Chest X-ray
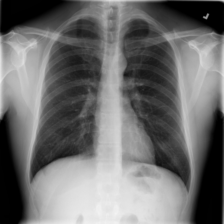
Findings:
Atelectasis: negative
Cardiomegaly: negative
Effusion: negative
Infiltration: negative
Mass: negative
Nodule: negative
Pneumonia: negative
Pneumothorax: negative
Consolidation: negative
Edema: negative
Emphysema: negative
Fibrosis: negative
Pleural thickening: negative
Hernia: negative